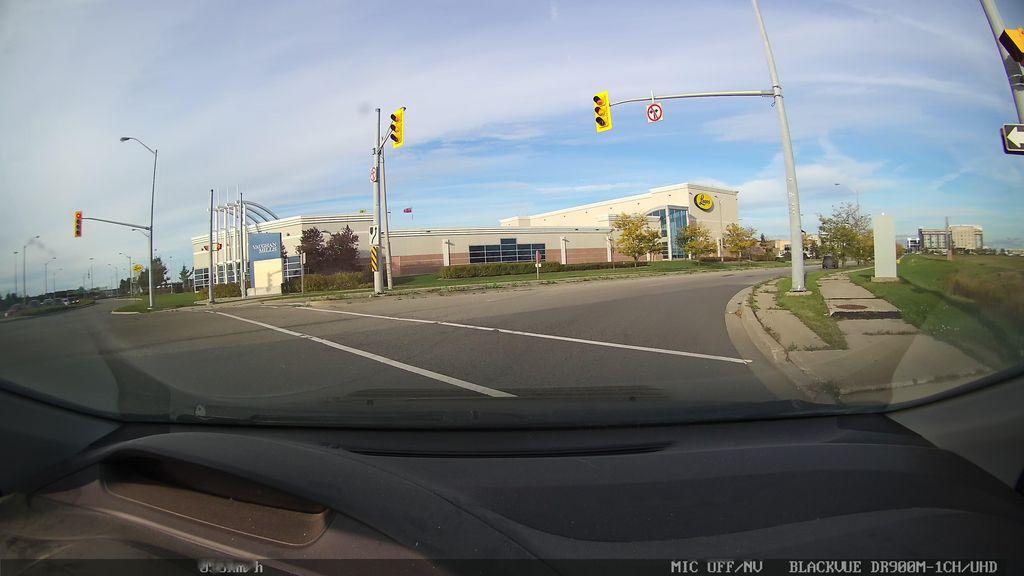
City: toronto